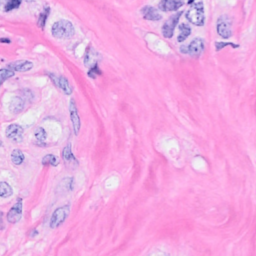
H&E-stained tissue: Breast